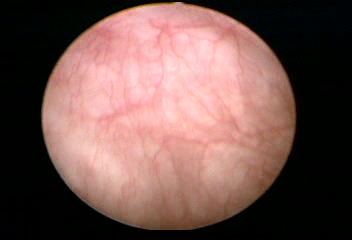
Modality: WLC
Class: Normal mucosa
Bladder cancer association: No